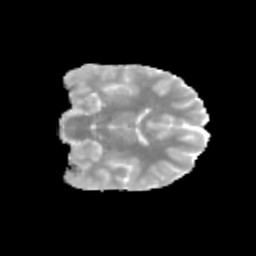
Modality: MD
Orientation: coronal
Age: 12
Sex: male
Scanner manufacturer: siemens
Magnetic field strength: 3 T
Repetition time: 3.8 s
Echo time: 0.07 s